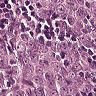
Metastatic tissue present: yes